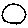
Label: circle